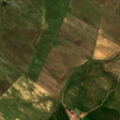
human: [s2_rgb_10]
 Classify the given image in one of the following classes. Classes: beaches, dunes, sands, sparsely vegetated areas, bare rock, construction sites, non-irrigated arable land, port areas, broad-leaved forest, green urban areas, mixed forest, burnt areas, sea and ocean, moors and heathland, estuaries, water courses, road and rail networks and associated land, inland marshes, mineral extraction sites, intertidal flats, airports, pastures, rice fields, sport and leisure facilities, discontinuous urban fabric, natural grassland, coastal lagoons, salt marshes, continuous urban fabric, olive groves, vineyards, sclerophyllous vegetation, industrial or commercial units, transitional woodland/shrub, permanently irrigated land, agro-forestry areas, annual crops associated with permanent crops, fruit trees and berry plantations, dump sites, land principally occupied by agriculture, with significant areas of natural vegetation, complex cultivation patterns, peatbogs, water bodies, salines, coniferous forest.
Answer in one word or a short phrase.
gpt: non-irrigated arable land